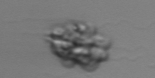
Label: Leptocylindrus_mediterraneus